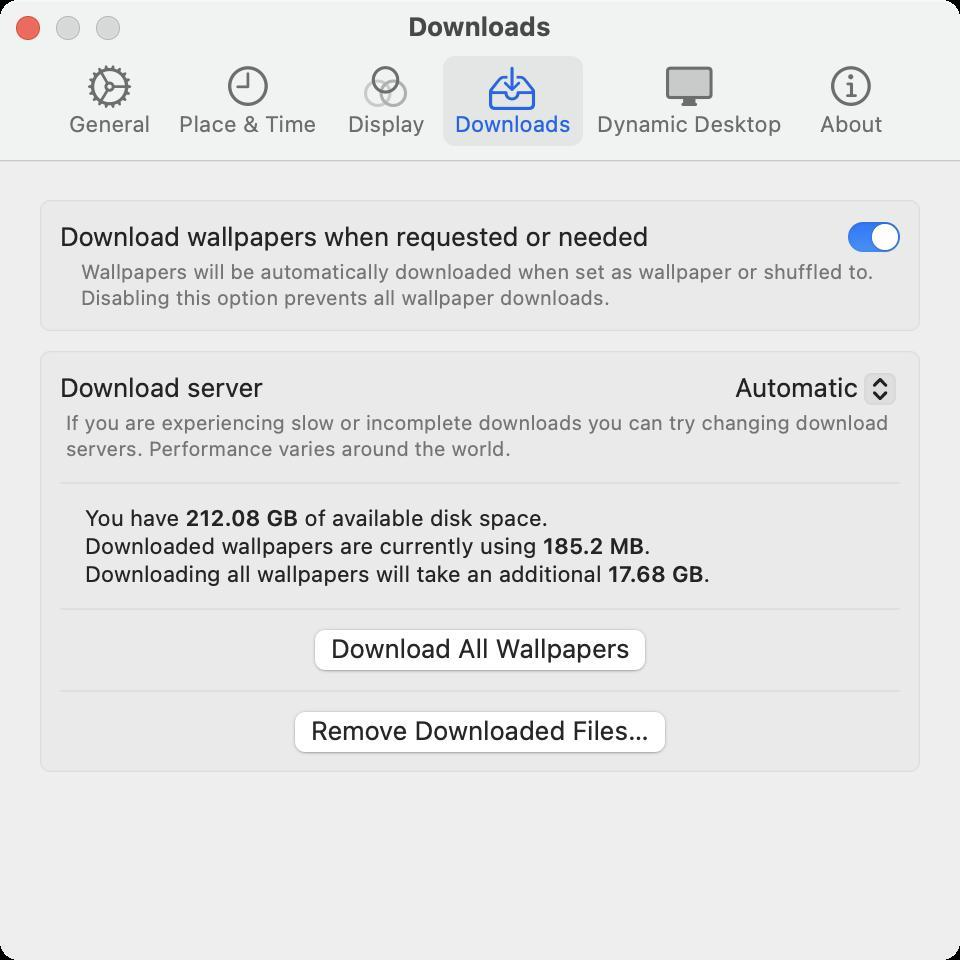
Accessibility tree:
{"name": "Downloads", "role": "AXWindow", "description": null, "role_description": "standard window", "value": null, "position": "306.00;256.00", "size": "480;480", "children": [{"name": null, "role": "AXGroup", "description": null, "role_description": "group", "value": null, "position": "0.00;0.00", "size": "480;480", "children": [{"name": null, "role": "AXScrollArea", "description": null, "role_description": "scroll area", "value": null, "position": "0.00;80.00", "size": "480;400", "children": [{"name": null, "role": "AXGroup", "description": null, "role_description": "group", "value": null, "position": "17.00;98.00", "size": "446;72", "children": [{"name": null, "role": "AXStaticText", "description": null, "role_description": "text", "value": "Download wallpapers when requested or needed", "position": "30.00;110.00", "size": "294;16", "children": []}, {"name": null, "role": "AXCheckBox", "description": null, "role_description": "switch", "value": 1, "position": "424.00;111.00", "size": "26;15", "children": []}, {"name": null, "role": "AXStaticText", "description": null, "role_description": "text", "value": "Wallpapers will be automatically downloaded when set as wallpaper or shuffled to. Disabling this option prevents all wallpaper downloads.", "position": "40.25;129.61", "size": "400;26", "children": []}]}, {"name": null, "role": "AXGroup", "description": null, "role_description": "group", "value": null, "position": "17.00;173.50", "size": "446;216", "children": [{"name": null, "role": "AXStaticText", "description": null, "role_description": "text", "value": "Download server", "position": "30.00;185.61", "size": "102;16", "children": []}, {"name": null, "role": "AXPopUpButton", "description": null, "role_description": "pop up button", "value": "Automatic", "position": "356.00;184.50", "size": "94;20", "children": []}, {"name": null, "role": "AXStaticText", "description": null, "role_description": "text", "value": "If you are experiencing slow or incomplete downloads you can try changing download servers. Performance varies around the world.", "position": "32.75;205.22", "size": "414;26", "children": []}, {"name": null, "role": "AXStaticText", "description": null, "role_description": "text", "value": "    You have 212.08 GB of available disk space.\n    Downloaded wallpapers are currently using 185.2 MB.\n    Downloading all wallpapers will take an additional 17.68 GB.", "position": "30.00;252.22", "size": "326;42", "children": []}, {"name": null, "role": "AXButton", "description": "Download All Wallpapers", "role_description": "button", "value": null, "position": "165.50;316.00", "size": "150;16", "children": []}, {"name": null, "role": "AXButton", "description": "Remove Downloaded Files…", "role_description": "button", "value": null, "position": "155.50;357.00", "size": "169;16", "children": []}]}]}]}, {"name": null, "role": "AXToolbar", "description": null, "role_description": "toolbar", "value": null, "position": "0.00;28.00", "size": "480;52", "children": [{"name": "General", "role": "AXButton", "description": "General", "role_description": "button", "value": null, "position": "27.50;28.00", "size": "55;52", "children": []}, {"name": "Place_&_Time", "role": "AXButton", "description": "Place & Time", "role_description": "button", "value": null, "position": "83.50;28.00", "size": "81;52", "children": []}, {"name": "Display", "role": "AXButton", "description": "Display", "role_description": "button", "value": null, "position": "165.50;28.00", "size": "55;52", "children": []}, {"name": "Downloads", "role": "AXButton", "description": "Downloads", "role_description": "button", "value": null, "position": "221.50;28.00", "size": "70;52", "children": []}, {"name": "Dynamic_Desktop", "role": "AXButton", "description": "Dynamic Desktop", "role_description": "button", "value": null, "position": "292.50;28.00", "size": "104;52", "children": []}, {"name": "About", "role": "AXButton", "description": "About", "role_description": "button", "value": null, "position": "398.00;28.00", "size": "55;52", "children": []}]}, {"name": null, "role": "AXButton", "description": null, "role_description": "close button", "value": null, "position": "7.00;6.00", "size": "14;16", "children": []}, {"name": null, "role": "AXButton", "description": null, "role_description": "zoom button", "value": null, "position": "47.00;6.00", "size": "14;16", "children": [{"name": null, "role": "AXGroup", "description": null, "role_description": "group", "value": null, "position": "47.00;6.00", "size": "14;16", "children": [{"name": null, "role": "AXGroup", "description": null, "role_description": "group", "value": null, "position": "47.00;6.00", "size": "14;16", "children": []}]}]}, {"name": null, "role": "AXButton", "description": null, "role_description": "minimize button", "value": null, "position": "27.00;6.00", "size": "14;16", "children": []}, {"name": null, "role": "AXStaticText", "description": null, "role_description": "text", "value": "Downloads", "position": "202.00;5.00", "size": "76;16", "children": []}]}